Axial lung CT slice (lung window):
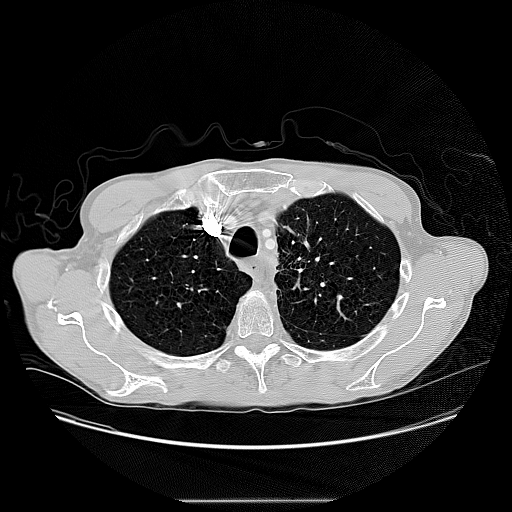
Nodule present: yes
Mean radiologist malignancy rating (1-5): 5